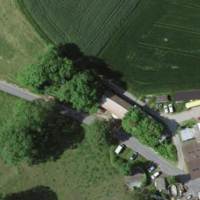
EUNIS habitat code: 52
Species observed at this site:
Helicoverpa armigera
Calliteara pudibunda
Rhaphigaster nebulosa
Chiasmia clathrata
Asio otus
Sylvia atricapilla
Chrysis ignita
Capreolus capreolus
Erinaceus europaeus
Lycia hirtaria
Pernis apivorus
Phragmatobia fuliginosa
Erithacus rubecula
Dolichovespula saxonica
Amphipyra tragopoginis
Martes foina
Pandion haliaetus
Passer montanus
Upupa epops
Milvus milvus
Circus pygargus
Thecla betulae
Tyto alba
Melanchra persicariae
Falco subbuteo
Ligdia adustata
Emberiza citrinella
Diurnea fagella
Buteo buteo
Eupsilia transversa
Strix aluco
Vespula germanica
Zeuzera pyrina
Autographa gamma
Deilephila porcellus
Atolmis rubricollis
Vespula vulgaris
Deilephila elpenor
Falco tinnunculus
Achillea millefolium
Craniophora ligustri
Fringilla coelebs
Accipiter nisus